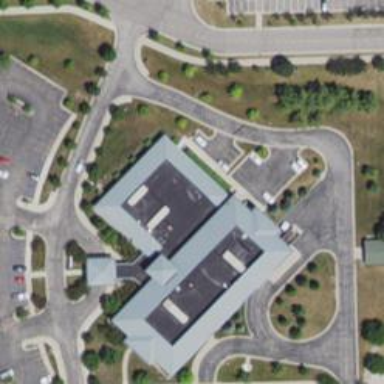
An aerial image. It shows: Clinic building offering healthcare services.